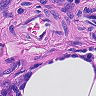
Metastatic tissue present: no